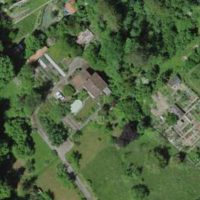
EUNIS habitat code: 53
Species observed at this site:
Cerastium tomentosum